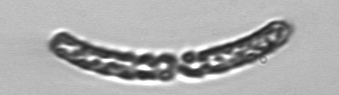
Label: Guinardia_striata